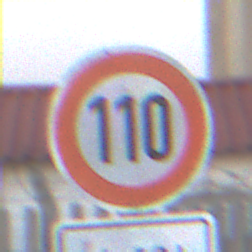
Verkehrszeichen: Geschwindigkeit110
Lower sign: ZeitangabenOhneBeschraenkungAufWochentage1
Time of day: SunriseSunset
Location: Outdoor (Suburban)
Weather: Clear
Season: NotSpecified
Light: Natural